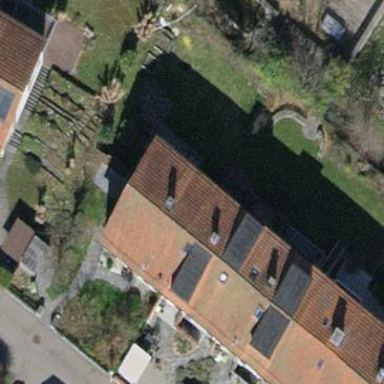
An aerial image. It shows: Building with tiled roof.